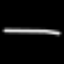
Label: line